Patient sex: F
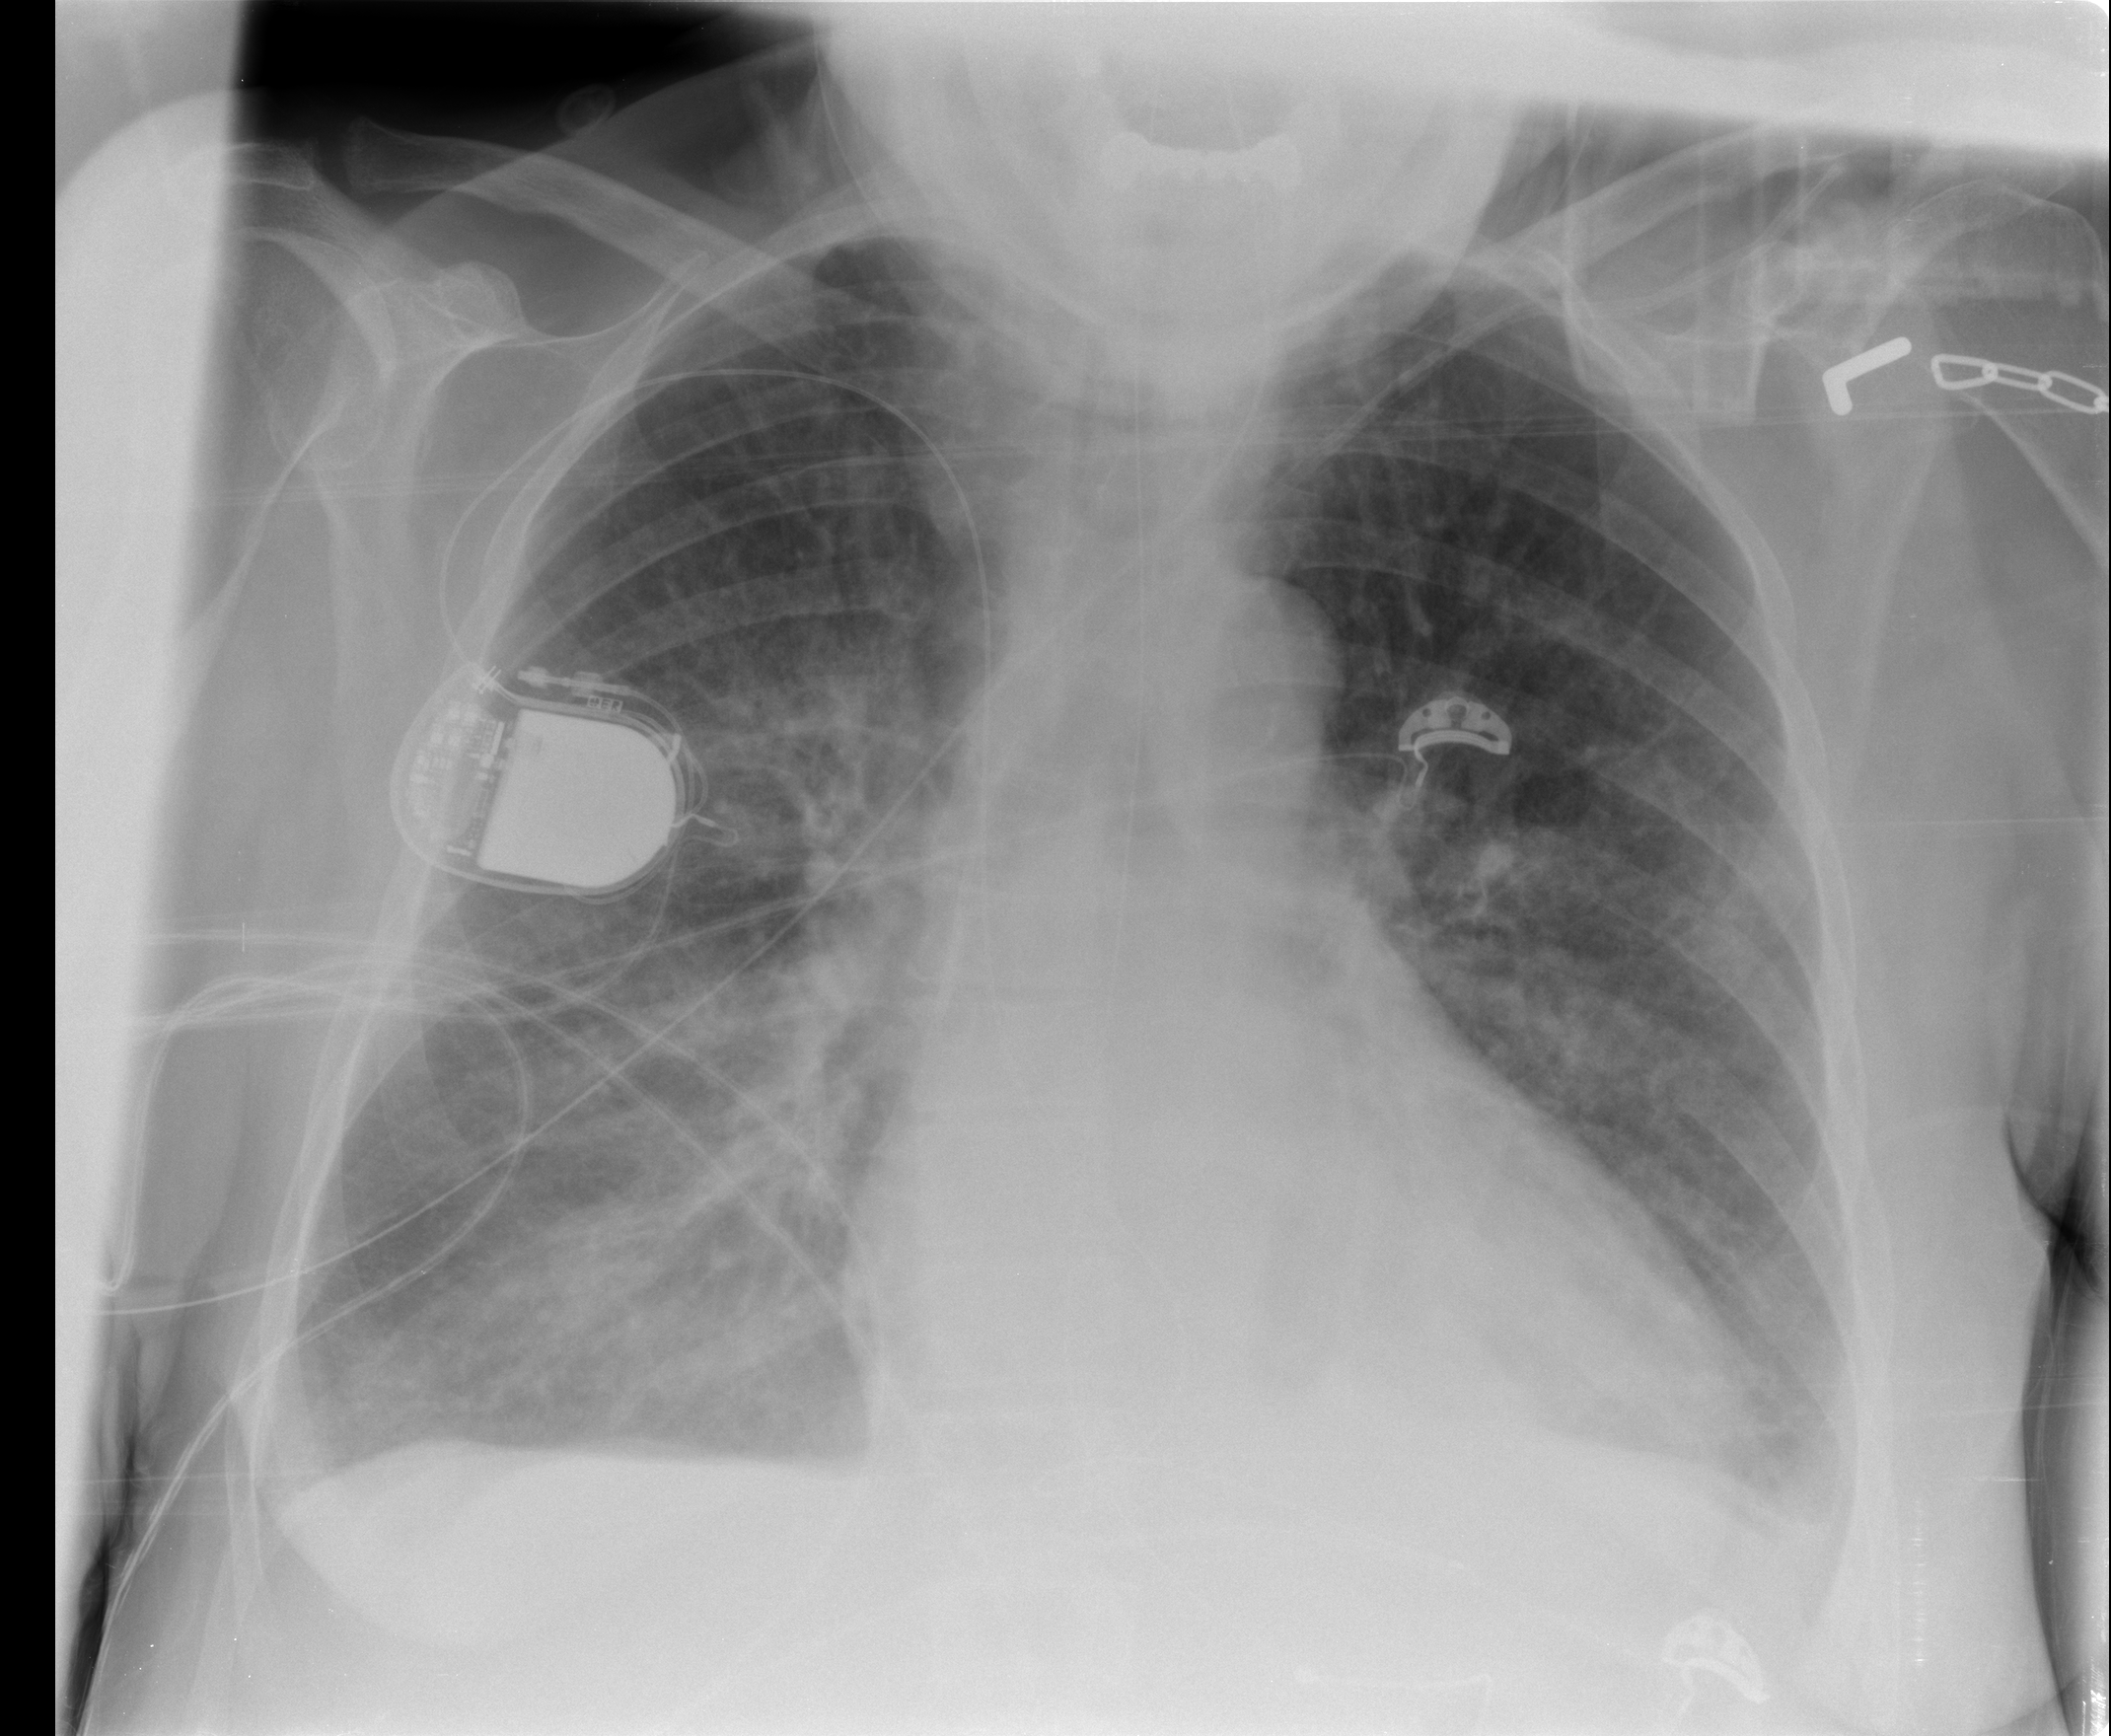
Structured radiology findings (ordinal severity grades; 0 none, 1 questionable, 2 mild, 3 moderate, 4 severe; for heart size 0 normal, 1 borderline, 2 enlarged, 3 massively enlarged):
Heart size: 0
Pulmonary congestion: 2
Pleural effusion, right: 1
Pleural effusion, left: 2
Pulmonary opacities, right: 2
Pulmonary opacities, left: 2
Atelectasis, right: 2
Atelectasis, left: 2